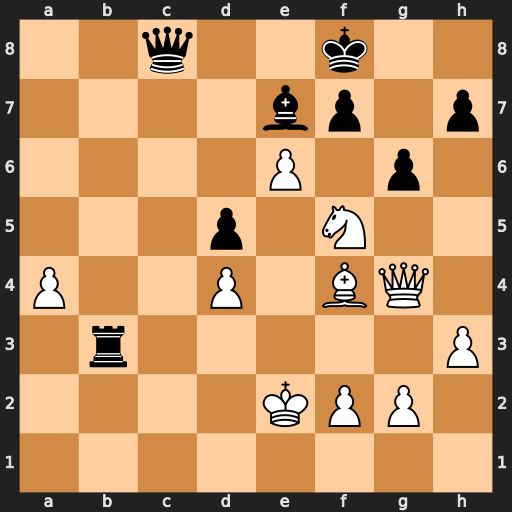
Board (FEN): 2q2k2/4bp1p/4P1p1/3p1N2/P2P1BQ1/1r5P/4KPP1/8
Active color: w
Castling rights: -
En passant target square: -
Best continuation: Bh6+ Ke8 exf7+ Kd8 Ne3